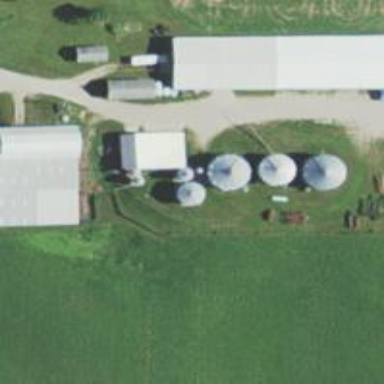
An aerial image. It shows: Silo.